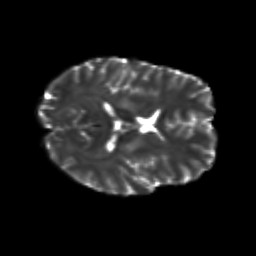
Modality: T2w
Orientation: axial
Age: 25
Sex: male
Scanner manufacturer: siemens
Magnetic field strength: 3 T
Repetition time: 3.5 s
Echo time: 0.125 s